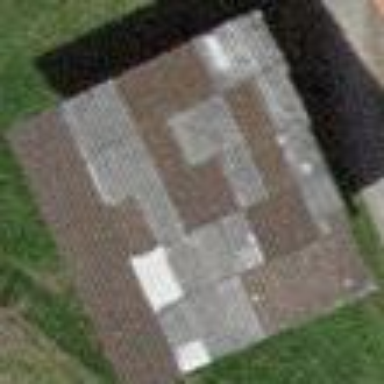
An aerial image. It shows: View of roof of building.